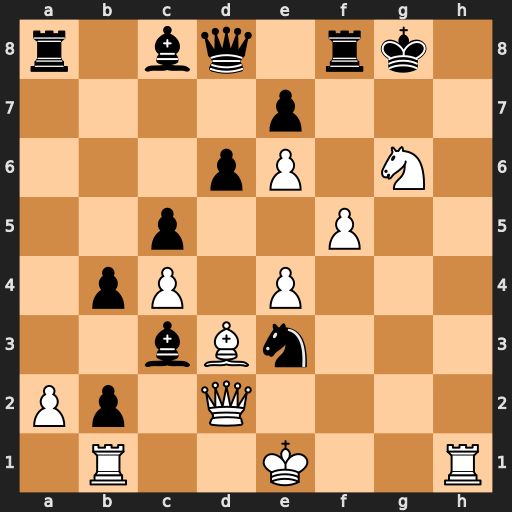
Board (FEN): r1bq1rk1/4p3/3pP1N1/2p2P2/1pP1P3/2bBn3/Pp1Q4/1R2K2R
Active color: w
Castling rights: K
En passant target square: -
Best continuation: Ke2 Bxd2 Rbg1 Rf7 Rh8+